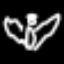
Label: angel